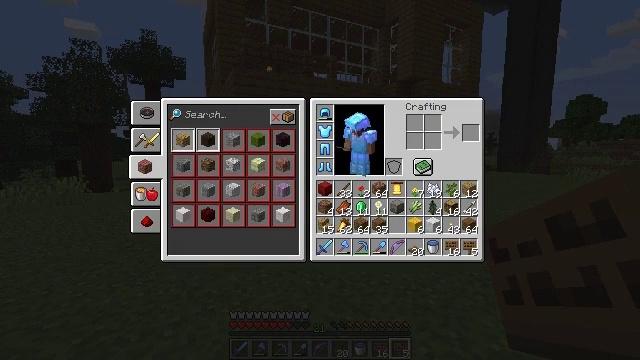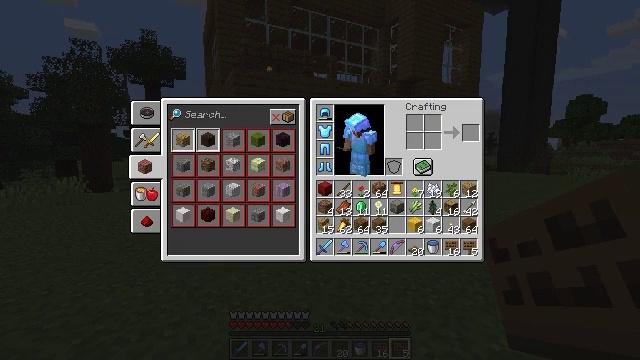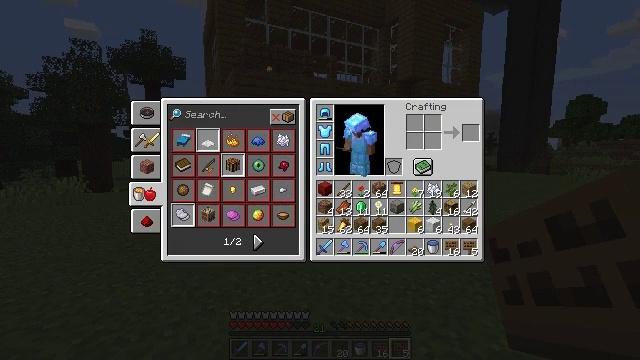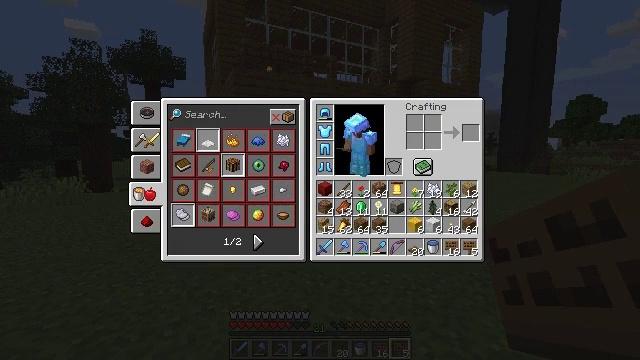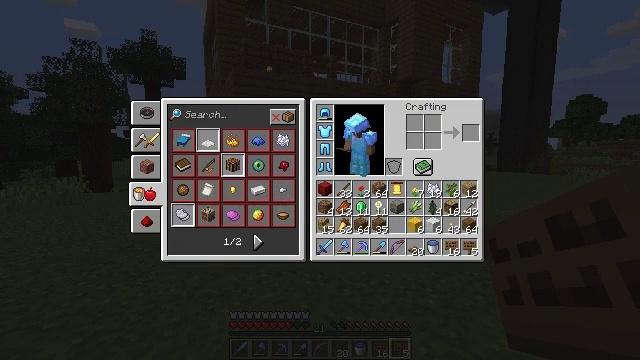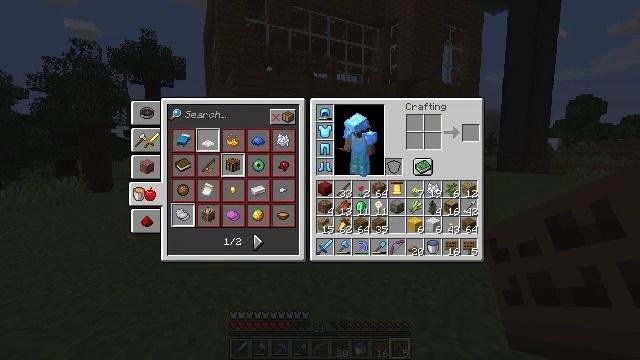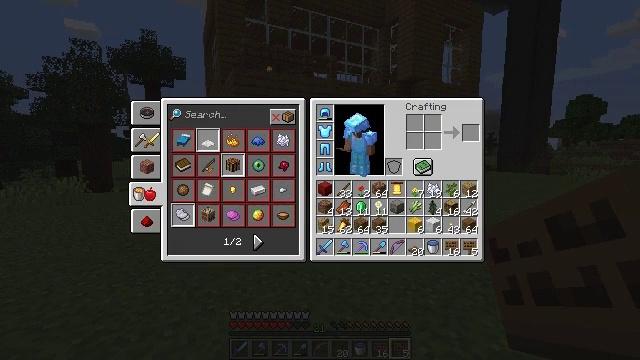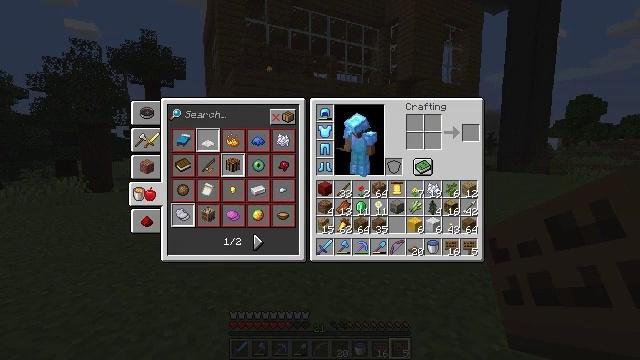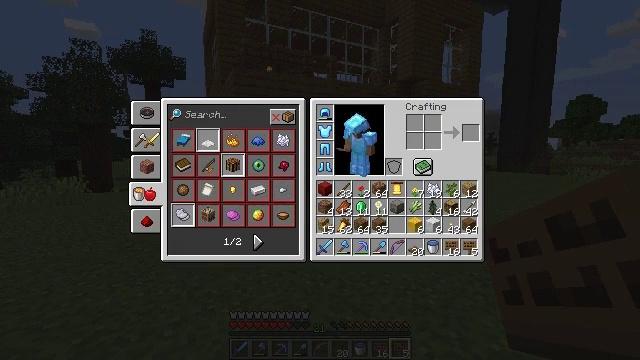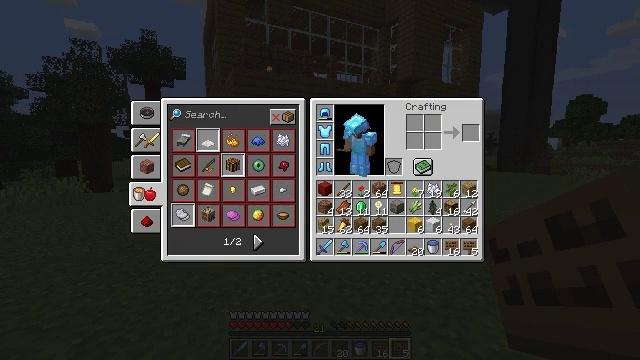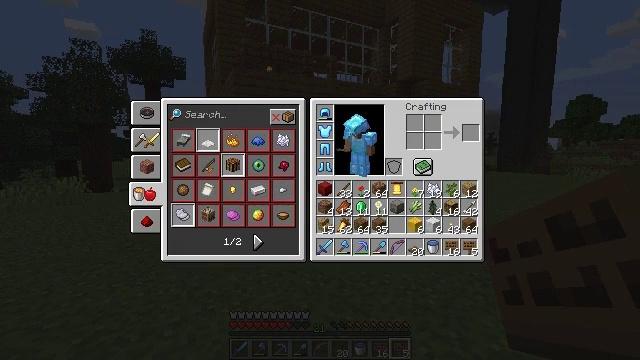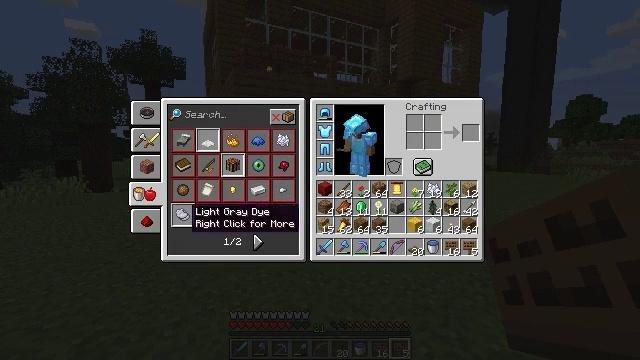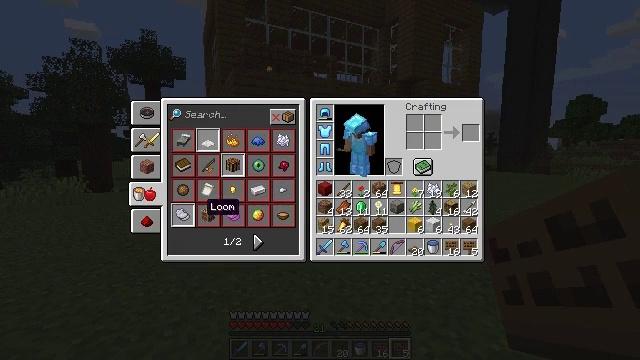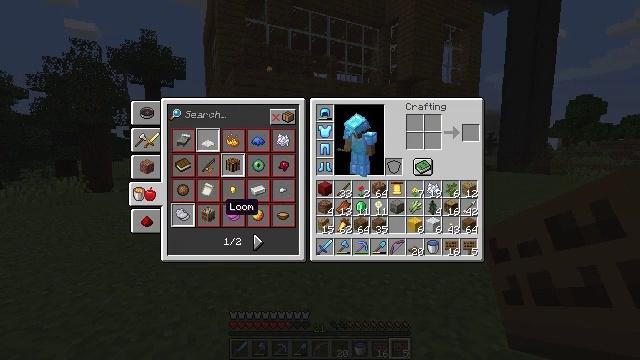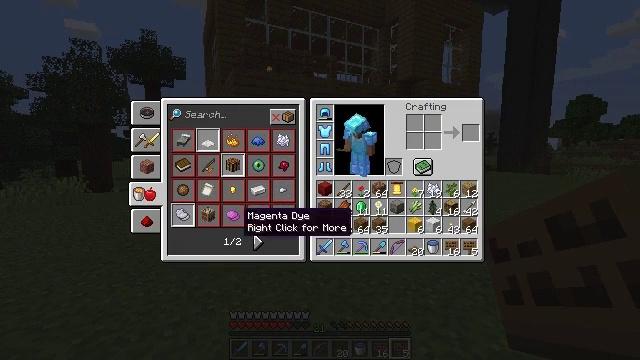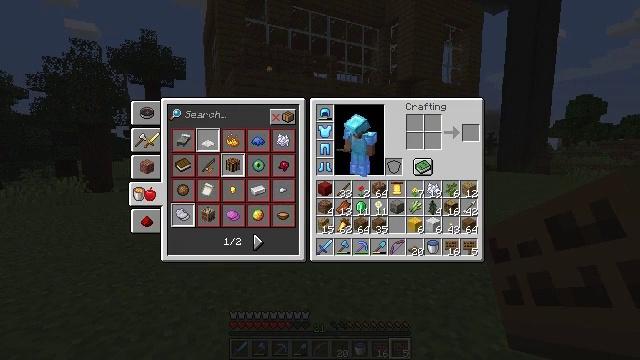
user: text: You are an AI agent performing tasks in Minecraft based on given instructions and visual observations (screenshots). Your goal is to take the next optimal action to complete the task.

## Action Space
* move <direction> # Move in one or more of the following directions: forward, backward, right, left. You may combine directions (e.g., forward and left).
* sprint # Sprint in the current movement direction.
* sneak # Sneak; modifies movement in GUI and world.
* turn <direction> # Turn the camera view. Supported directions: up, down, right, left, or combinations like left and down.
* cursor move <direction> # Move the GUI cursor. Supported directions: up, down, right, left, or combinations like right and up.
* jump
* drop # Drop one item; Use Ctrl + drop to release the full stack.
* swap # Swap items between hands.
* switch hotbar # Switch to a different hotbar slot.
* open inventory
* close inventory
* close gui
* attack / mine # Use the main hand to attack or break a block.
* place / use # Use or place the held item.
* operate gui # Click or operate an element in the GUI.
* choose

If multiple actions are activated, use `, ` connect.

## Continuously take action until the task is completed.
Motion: motion action
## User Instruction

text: Remove a spruce sign from the inventory.
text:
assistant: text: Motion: no_op
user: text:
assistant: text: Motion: operate gui
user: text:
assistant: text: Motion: operate gui
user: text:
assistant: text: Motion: operate gui
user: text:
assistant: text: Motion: no_op
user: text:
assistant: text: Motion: no_op
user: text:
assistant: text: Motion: cursor move right and down
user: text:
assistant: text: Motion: cursor move right and down
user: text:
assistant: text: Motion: no_op
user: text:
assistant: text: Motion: no_op
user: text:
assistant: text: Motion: cursor move right and up
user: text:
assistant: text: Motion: cursor move right
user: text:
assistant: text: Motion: cursor move right
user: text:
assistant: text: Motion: cursor move right and down
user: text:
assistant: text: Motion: cursor move right and down
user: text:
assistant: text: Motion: cursor move right
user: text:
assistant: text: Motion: no_op
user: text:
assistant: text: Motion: no_op
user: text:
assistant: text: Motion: no_op
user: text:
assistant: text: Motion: operate gui
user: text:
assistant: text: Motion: operate gui
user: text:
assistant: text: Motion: no_op
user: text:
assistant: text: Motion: no_op
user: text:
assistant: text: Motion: no_op
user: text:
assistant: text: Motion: operate gui
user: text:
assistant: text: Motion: operate gui
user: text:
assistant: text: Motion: operate gui
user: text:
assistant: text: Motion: no_op
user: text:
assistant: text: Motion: no_op
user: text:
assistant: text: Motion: no_op